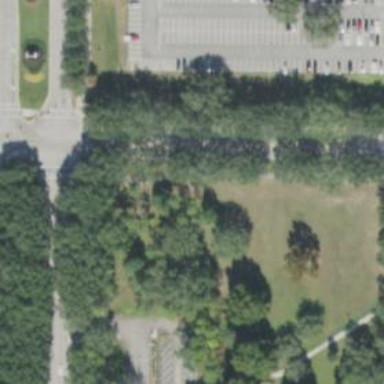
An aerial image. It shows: Footway along the parkway.